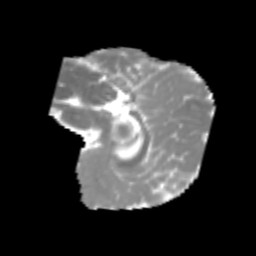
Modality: MD
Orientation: sagittal
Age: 6
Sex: male
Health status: healthy